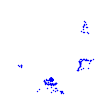
Particle: pion